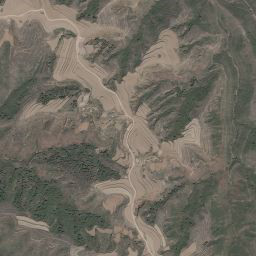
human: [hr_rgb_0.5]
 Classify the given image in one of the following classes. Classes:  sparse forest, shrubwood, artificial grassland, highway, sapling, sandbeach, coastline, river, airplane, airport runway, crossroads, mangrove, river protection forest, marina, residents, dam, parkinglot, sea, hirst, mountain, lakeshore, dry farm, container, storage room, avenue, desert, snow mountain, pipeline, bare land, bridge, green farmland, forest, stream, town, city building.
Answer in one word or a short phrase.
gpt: mountain